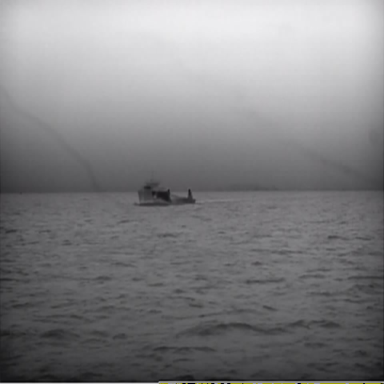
There is a liner in the infrared image.